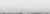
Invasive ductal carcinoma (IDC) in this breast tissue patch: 0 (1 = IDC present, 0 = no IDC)